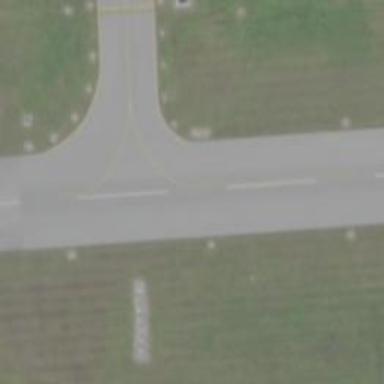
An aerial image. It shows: View of taxiway at the airport.